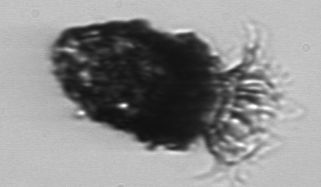
Label: Stenosemella_pacifica